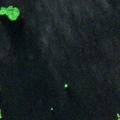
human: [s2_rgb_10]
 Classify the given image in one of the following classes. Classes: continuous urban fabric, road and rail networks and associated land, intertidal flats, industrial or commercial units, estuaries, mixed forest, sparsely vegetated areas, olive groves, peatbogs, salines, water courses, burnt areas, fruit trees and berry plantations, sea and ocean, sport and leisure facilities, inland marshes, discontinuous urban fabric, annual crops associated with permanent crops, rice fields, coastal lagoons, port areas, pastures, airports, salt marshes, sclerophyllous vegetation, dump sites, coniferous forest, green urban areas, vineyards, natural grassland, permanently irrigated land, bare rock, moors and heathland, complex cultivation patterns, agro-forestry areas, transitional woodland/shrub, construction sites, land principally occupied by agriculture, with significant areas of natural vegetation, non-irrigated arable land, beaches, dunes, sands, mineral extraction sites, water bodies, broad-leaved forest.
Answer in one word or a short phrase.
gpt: water bodies